Question: I have checked the Official Doc about theme settings, after trying too many times, I haven't made it. I want to change the text color(not background color, just the words color), which profile should I edit?

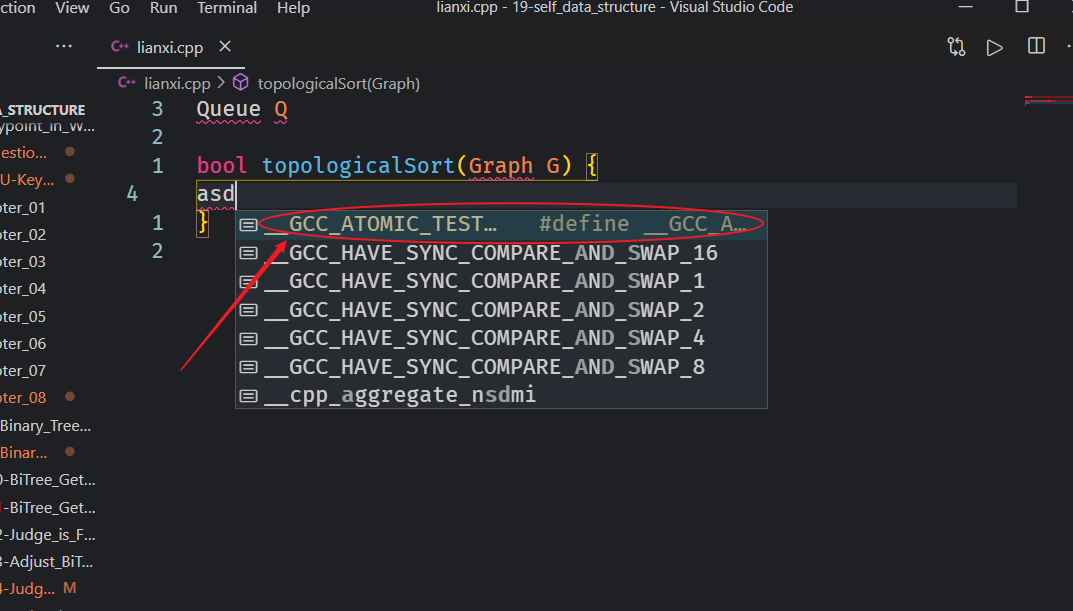
Answer: I have spended a few time and solved it. Edit your settings.json as below:
'''
"workbench.colorCustomizations": {
"list.focusForeground": "#00ff00",
},
'''
Replace the color(hex) as what you want, the example code color '#00ff00' is green.
BTW, how I get this settings:
- - 'div''#eeffff'- 'command + shift + p''Generate Color ...''Generate Color Theme From Current Settings'- 'workbench.colorCustomizations'- '#eeffff'- 'list.focusForeground'
It might spend less or more time, but it works.